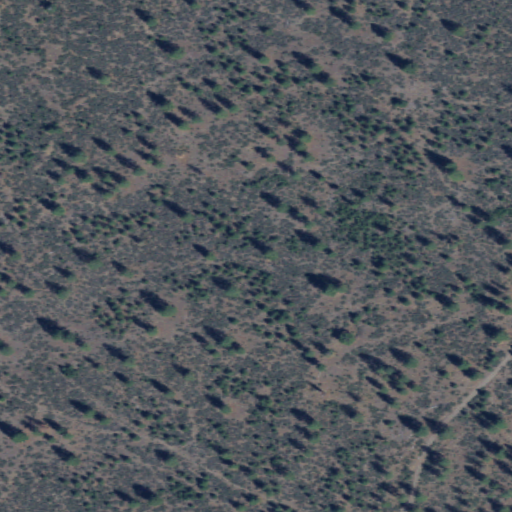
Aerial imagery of mountains in Washington named Sand Hills containing shrub and evergreen forest